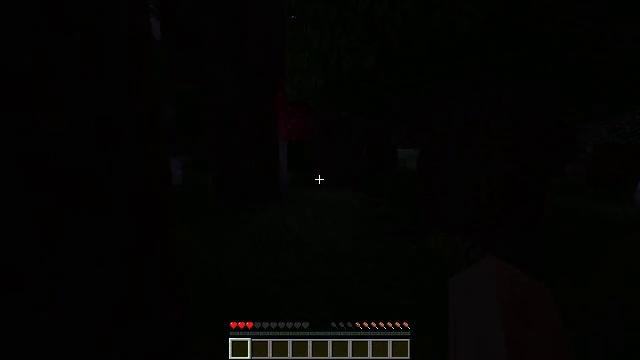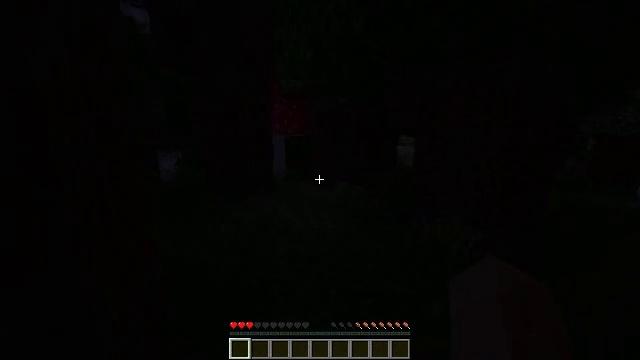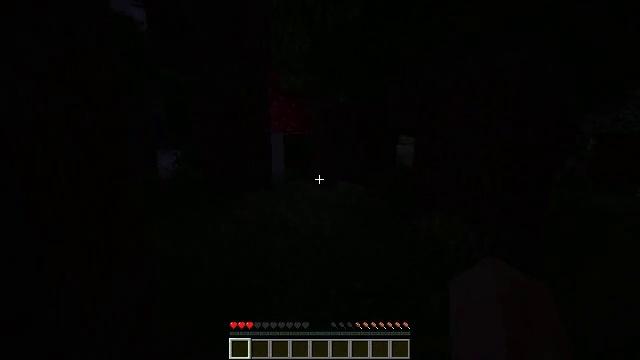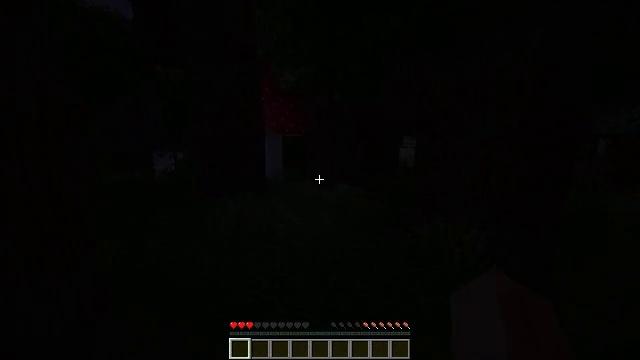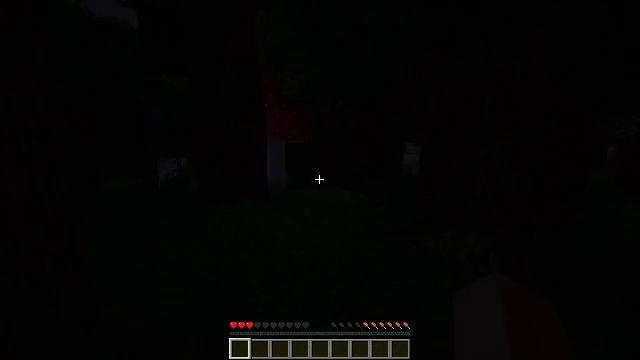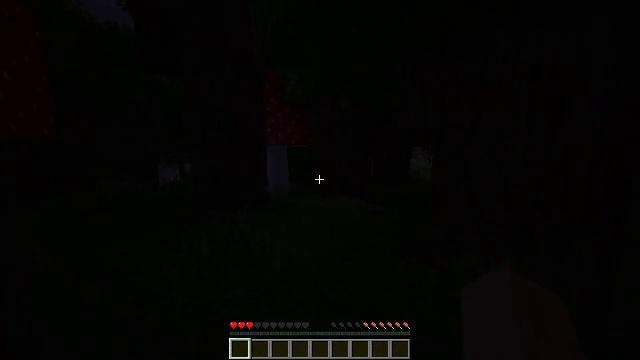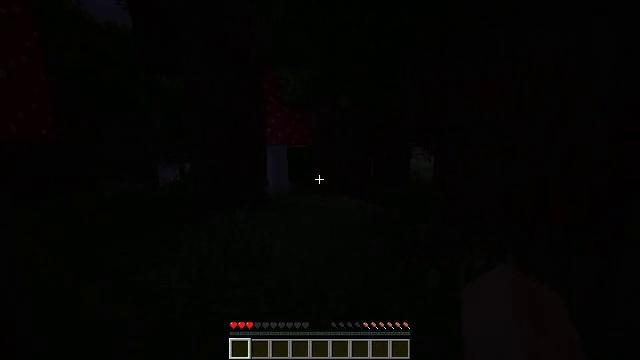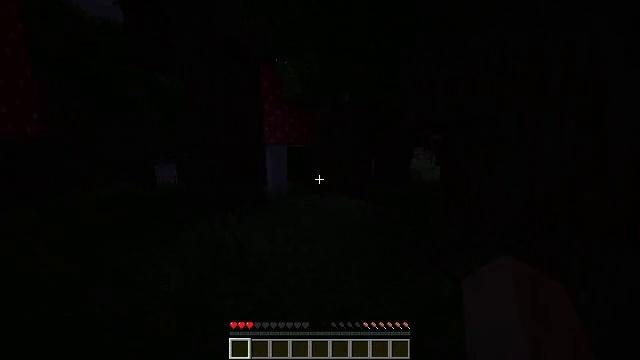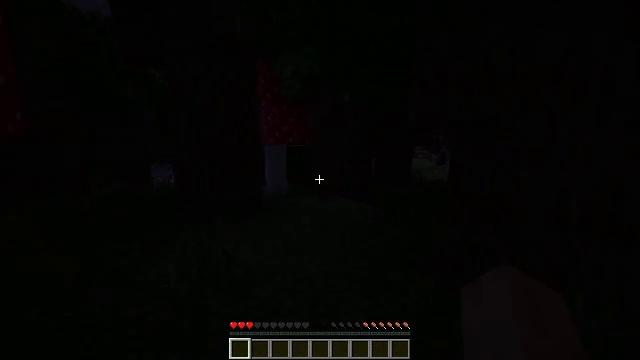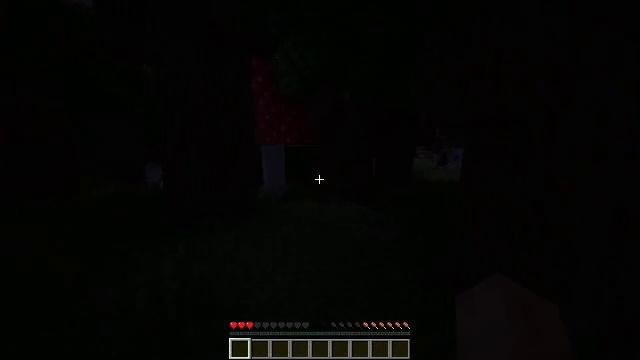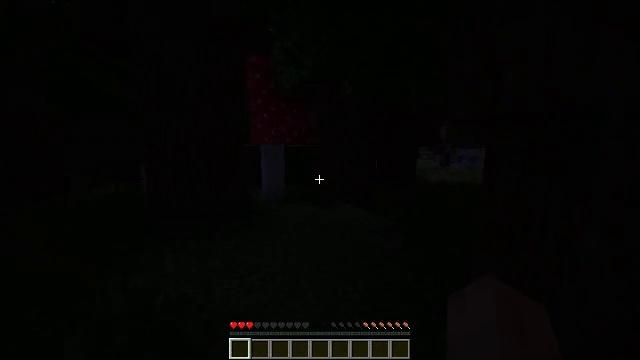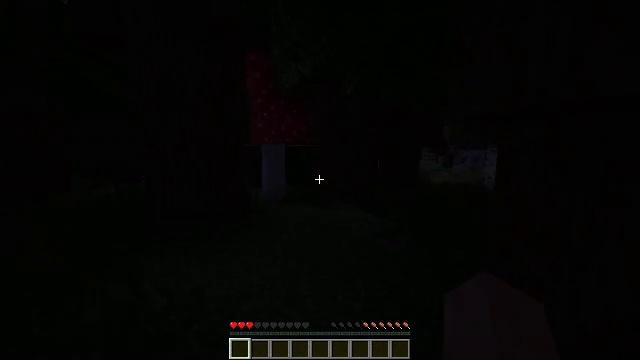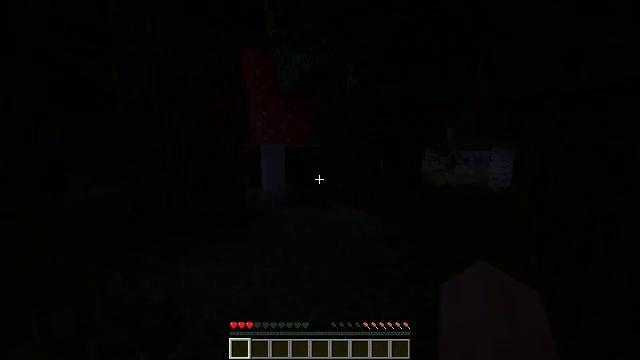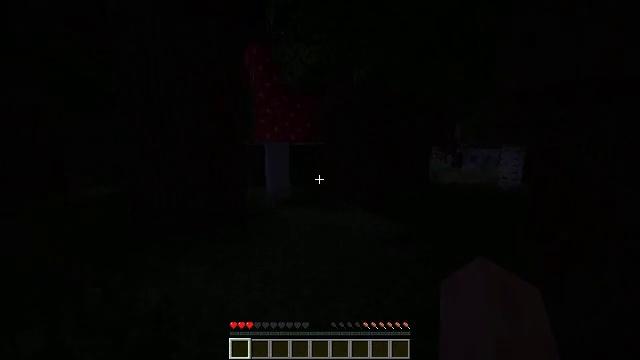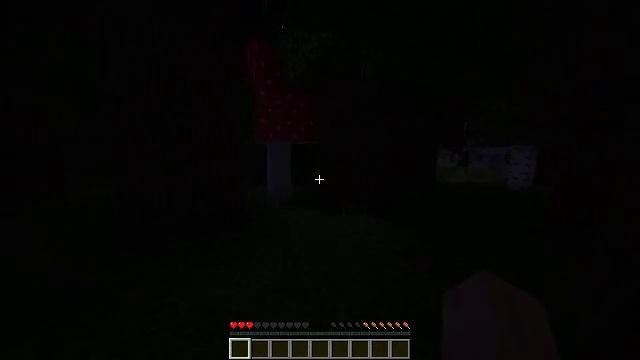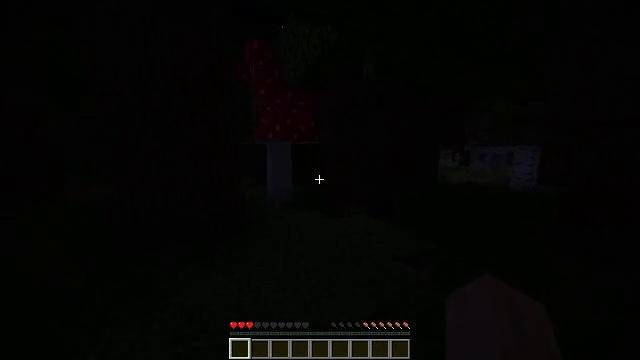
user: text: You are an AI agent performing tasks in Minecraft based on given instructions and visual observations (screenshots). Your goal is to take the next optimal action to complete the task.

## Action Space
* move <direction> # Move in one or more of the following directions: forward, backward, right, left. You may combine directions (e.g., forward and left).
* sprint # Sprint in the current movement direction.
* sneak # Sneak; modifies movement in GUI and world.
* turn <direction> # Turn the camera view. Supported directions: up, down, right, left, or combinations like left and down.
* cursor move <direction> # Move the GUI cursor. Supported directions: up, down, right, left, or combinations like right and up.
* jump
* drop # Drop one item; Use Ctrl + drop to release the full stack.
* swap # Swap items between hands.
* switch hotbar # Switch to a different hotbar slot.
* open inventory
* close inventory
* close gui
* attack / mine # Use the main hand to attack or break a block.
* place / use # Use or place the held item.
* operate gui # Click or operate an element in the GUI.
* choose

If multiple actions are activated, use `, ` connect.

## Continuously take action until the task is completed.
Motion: motion action
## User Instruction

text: Break the red mushroom block.
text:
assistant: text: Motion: move forward and move right, sprint
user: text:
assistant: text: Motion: move forward and move right, sprint
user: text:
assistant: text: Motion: move forward, sprint, turn up
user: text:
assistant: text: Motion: move forward, sprint, turn up
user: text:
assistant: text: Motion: move forward, sprint, turn left and up
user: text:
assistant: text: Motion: move forward, sprint
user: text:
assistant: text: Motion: move forward, sprint
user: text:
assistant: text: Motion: move forward, sprint
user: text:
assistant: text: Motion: move forward, sprint
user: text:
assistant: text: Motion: move forward, sprint
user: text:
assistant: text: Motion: move forward, sprint
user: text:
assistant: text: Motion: move forward, sprint
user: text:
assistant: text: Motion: move forward, sprint, turn left
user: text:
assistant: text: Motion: move forward, sprint
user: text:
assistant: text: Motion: move forward, sprint
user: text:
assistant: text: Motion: move forward, sprint
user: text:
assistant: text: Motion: move forward, sprint
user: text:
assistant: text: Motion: move forward, sprint
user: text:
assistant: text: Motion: move forward, sprint, turn right
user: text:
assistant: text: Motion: move forward, sprint
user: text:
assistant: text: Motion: move forward and move right, sprint, turn right
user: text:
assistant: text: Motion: move forward and move right, sprint, turn right
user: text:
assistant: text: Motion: move forward and move right, sprint, turn right
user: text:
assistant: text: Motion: move forward and move right, sprint, turn right
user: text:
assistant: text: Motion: move forward and move right, sprint
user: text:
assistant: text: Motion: move forward, sprint
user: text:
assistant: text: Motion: move forward, sprint, turn right
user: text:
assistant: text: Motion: move forward, sprint, turn right
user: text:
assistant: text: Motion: move forward, sprint, turn right
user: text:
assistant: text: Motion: move forward, sprint, turn right